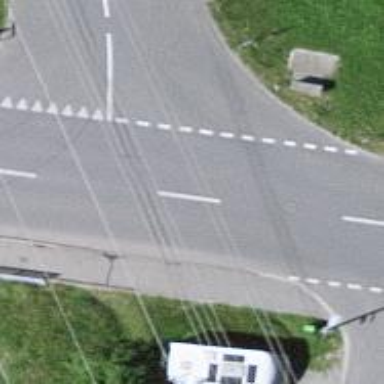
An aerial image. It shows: Bus stop with designated public transport stop position.